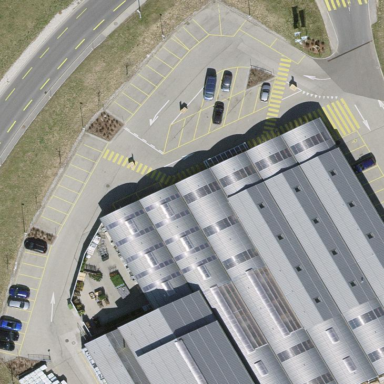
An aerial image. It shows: Parking area.